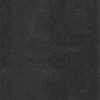
Atmospheric dust classification: dusty